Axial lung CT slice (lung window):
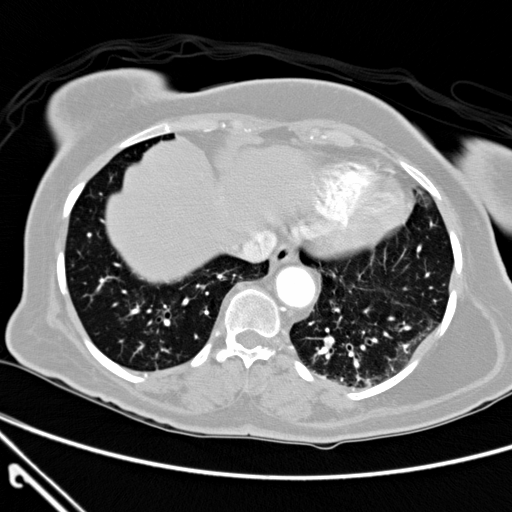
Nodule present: no